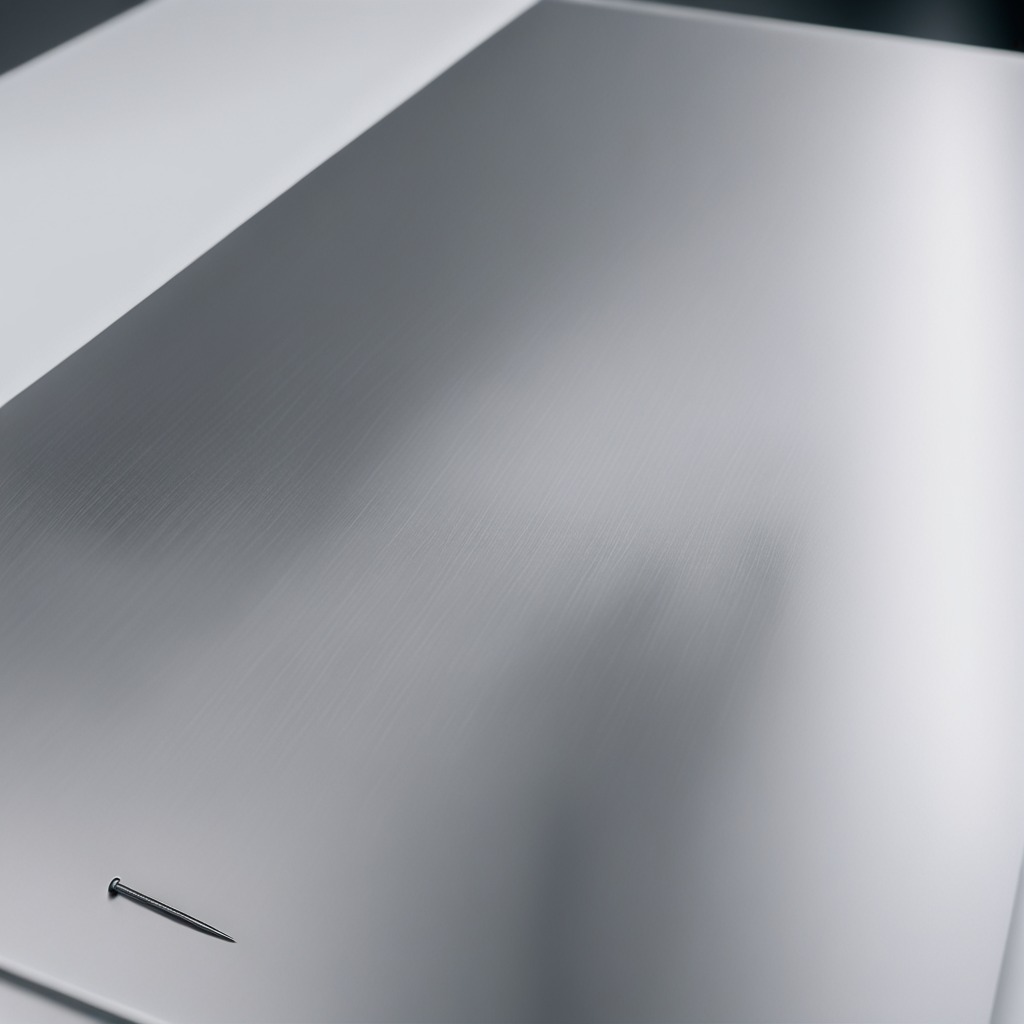
A stainless steel table with an iron nail lying on top.